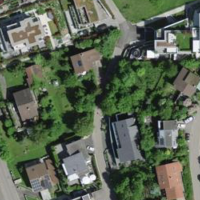
EUNIS habitat code: 54
Species observed at this site:
Corylus avellana